Question: I am getting mad with this problem. Mi website has a menu, and it looks well in the index. You can see it here:
<URL>
But when I enter to see a product (with a browser other than Firefox), the menu items align to the top of the menu, like this:

You can see this effect here:
<URL>
I have tried modifying several things in the css but cannot find where the problem is.
Can you css gurus give me a hand?
thanx
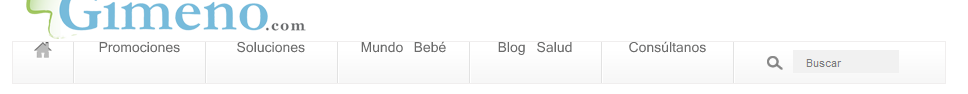
Answer: Remove 'display: block;' from '#menu > ul > li > a'